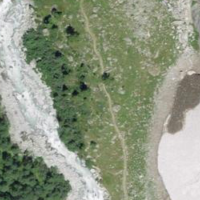
EUNIS habitat code: 48
Species observed at this site:
Marmota marmota
Erebia tyndarus